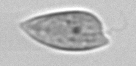
Label: Prorocentrum_dentatum